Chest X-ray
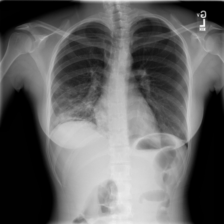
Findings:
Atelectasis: positive
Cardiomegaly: negative
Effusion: positive
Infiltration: negative
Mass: negative
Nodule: negative
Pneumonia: negative
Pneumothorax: negative
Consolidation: positive
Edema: negative
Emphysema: negative
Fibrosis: negative
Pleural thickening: negative
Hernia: negative